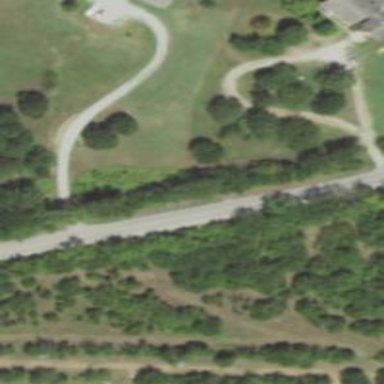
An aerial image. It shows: Tertiary road.